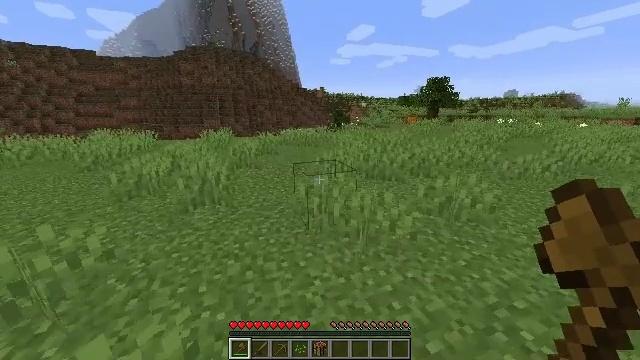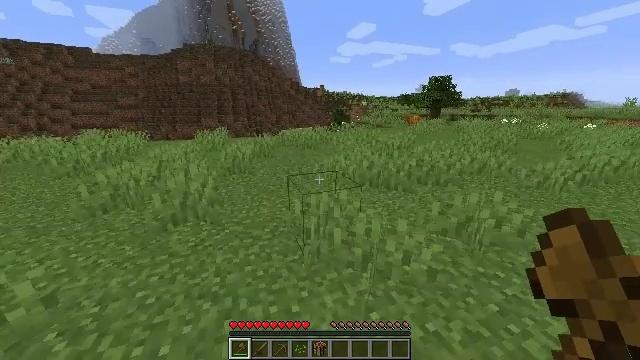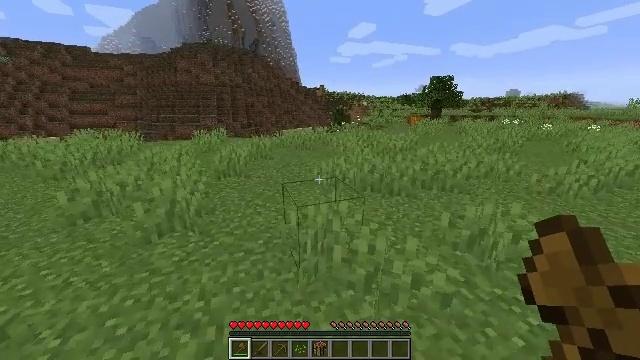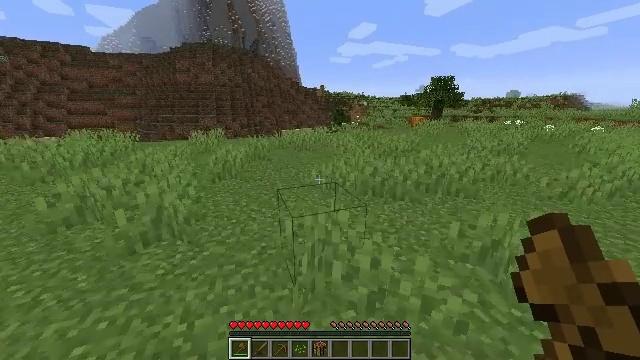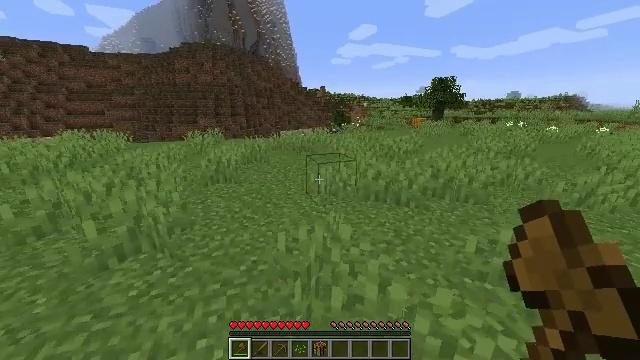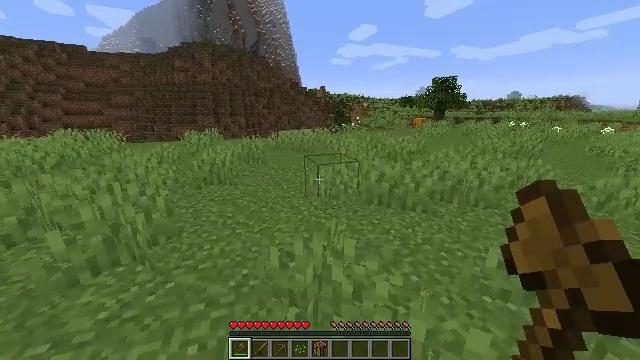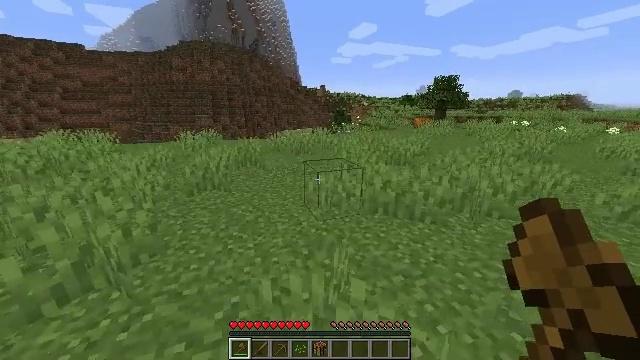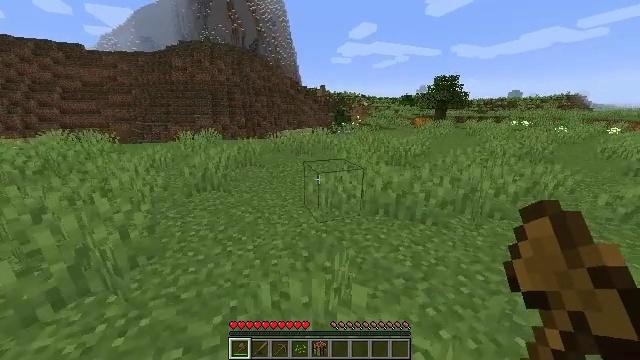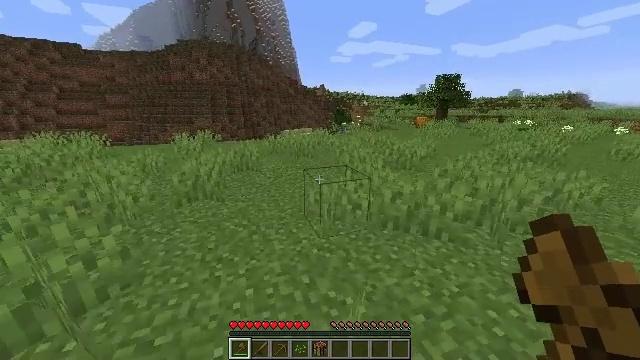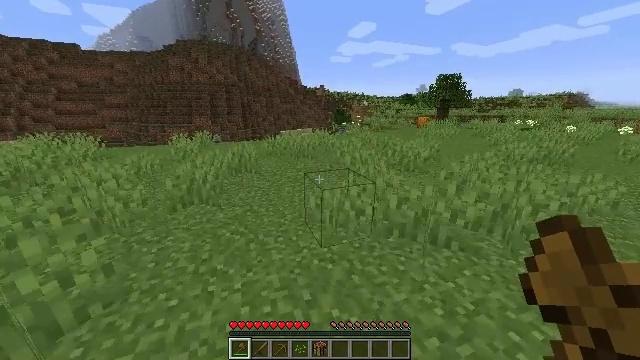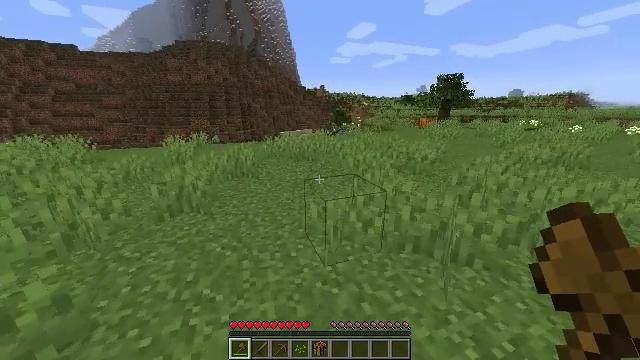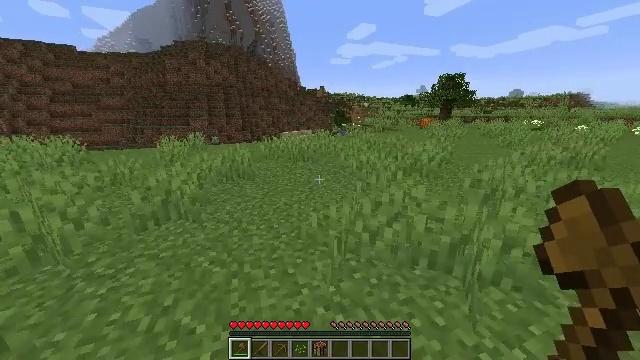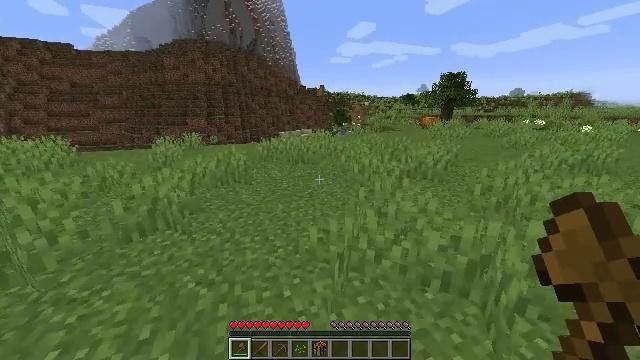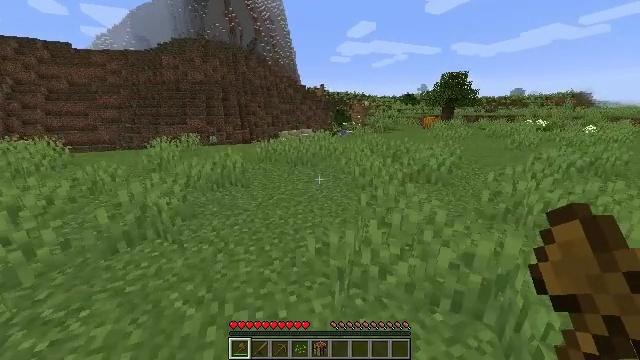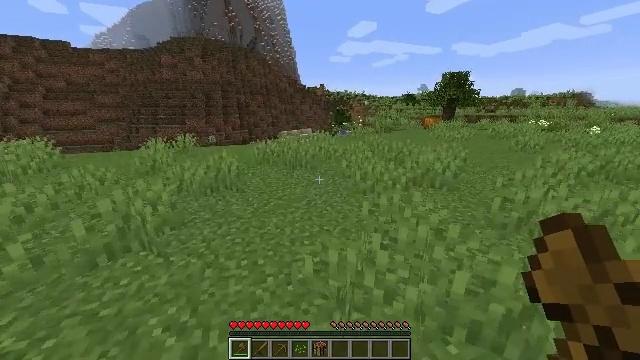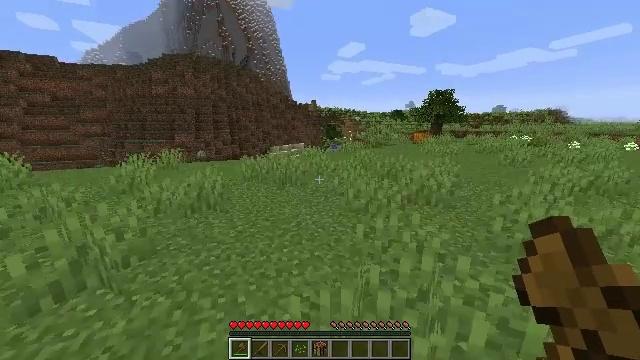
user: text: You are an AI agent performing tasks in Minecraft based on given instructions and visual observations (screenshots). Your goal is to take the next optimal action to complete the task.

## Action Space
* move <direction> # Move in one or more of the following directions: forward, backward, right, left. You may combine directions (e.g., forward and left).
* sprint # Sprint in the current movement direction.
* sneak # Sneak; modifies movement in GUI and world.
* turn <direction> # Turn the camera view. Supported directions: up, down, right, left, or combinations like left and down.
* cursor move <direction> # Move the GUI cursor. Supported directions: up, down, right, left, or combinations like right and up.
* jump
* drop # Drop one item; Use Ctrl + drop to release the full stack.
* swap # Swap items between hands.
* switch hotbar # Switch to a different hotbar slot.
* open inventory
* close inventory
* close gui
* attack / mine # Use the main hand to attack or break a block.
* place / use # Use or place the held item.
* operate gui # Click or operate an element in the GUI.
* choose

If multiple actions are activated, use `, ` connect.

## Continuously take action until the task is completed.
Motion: motion action
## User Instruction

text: Gather a pumpkin block.
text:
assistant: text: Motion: move forward
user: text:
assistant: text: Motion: move forward
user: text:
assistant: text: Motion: move forward
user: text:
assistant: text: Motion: move forward
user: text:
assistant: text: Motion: move forward
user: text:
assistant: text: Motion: move forward
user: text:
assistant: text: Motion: move forward
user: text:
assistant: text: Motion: move forward
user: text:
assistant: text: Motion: move forward
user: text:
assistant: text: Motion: move forward
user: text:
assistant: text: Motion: move forward
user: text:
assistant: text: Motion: move forward
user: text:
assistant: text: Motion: move forward
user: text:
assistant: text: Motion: move forward
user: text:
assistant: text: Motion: move forward, turn right and up
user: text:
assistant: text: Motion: move forward, turn up
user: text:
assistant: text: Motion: move forward, turn right and up
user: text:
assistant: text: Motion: move forward
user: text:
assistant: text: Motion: move forward
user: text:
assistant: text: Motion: move forward
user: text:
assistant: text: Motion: move forward
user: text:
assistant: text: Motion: move forward
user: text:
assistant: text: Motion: move forward
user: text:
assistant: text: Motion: move forward
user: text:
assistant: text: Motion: move forward
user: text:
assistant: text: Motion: move forward
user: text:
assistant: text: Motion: move forward
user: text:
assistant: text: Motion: move forward
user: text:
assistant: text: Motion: move forward
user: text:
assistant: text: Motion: move forward